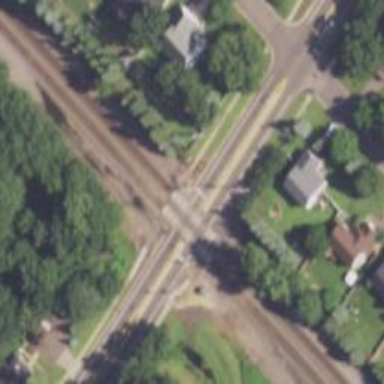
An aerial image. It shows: Railway crossing.